Question: Imagine we have this data:
'''
dat <- structure(list(variable = c("a1", "a1", "a1", "a1", "a1", "a1",
"a2", "a2", "a2", "a2", "a2", "a2", "a3", "a3", "a3", "a3", "a3",
"a3", "a4", "a4", "a4", "a4", "a4", "a4"), value = c(9.17804065427195,
-0.477515191225569, 0.189943035684685, -6.06095979017212, -10.4173631972868,
-6.<PHONE>, -14.3820530117637, 13.9823789620469, 15.6437973890843,
0.754856919261315, -0.887052526388938, 7.4096244573169, 0.61043977214679,
28.4639357142541, 15.4511442682744, 15.8118136384483, 6.<PHONE>,
0.467862281678766, 482.791905769932, 493.606761379037, 491.254828253119,
504.323684433231, 499.323576709646, 492.625278087471)), .Names = c("variable",
"value"), row.names = c(NA, -24L), class = "data.frame")
'''
I want to make a plot 'value' vs 'value' for each 'variable', such that I have 6 panels in the following format, where the letters represent where axes would be and and a 'p' shows where a panel is present.
'''
a2 p
a3 p p
a4 p p p
a1 a2 a3
'''
I know i could plot each and arrange if data was long..., e.g.
'''
par(.....)
plot(a1 ~ a2, data=longdat)
plot(a1 ~ a3, data=longdat)
plot(a1 ~ a4, data=longdat)
......
'''
if this i all i can do parhaps there is a quick way?
Preferably I would like to know if there is a way to do this already, something like a a 'facet_wrap' or 'facet_grid' in 'ggplot2'
'Lattice' seems to have the sort of plots in shape I want (see below) but I can only see how to do this for <URL>. The histograms here are not required this is just an example..

lattice can do something like it but not what i want..
'''
xyplot(value~value|variable,
data = a,
scales=list(alternating=FALSE,relation="same"),
layout=c(2,2))
'''
With reordering data I could perahps make this work, but when you change 'relation' to '"free"' so you get different scales in the axis for each variable, it then breaks panels up into seprate panels.
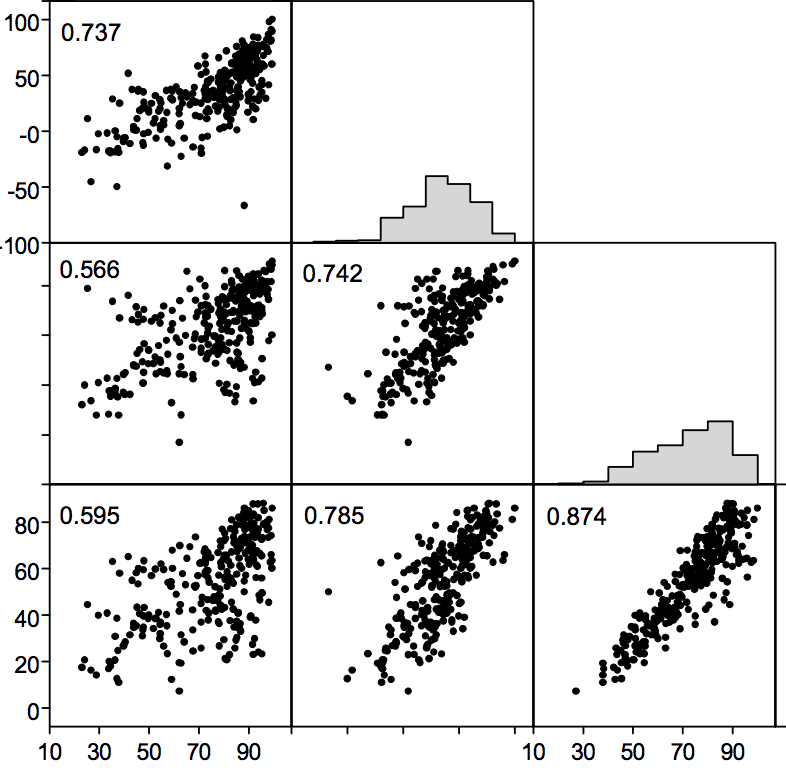
Answer: It is easier to use the 'ggpairs()' function from the 'GGally' package. Let 'ggpairs()' draw and position the scatterplots, then delete unwanted elements from the resultant plot. First, cast the data in its wide format.
'''
# Packages
library(GGally)
library(ggplot2)
library(tidyr)
# Data
dat <- structure(list(variable = c("a1", "a1", "a1", "a1", "a1", "a1",
"a2", "a2", "a2", "a2", "a2", "a2", "a3", "a3", "a3", "a3", "a3",
"a3", "a4", "a4", "a4", "a4", "a4", "a4"),
value = c(9.17804065427195,
-0.477515191225569, 0.189943035684685, -6.06095979017212, -10.4173631972868,
-6.<PHONE>, -14.3820530117637, 13.9823789620469, 15.6437973890843,
0.754856919261315, -0.887052526388938, 7.4096244573169, 0.61043977214679,
28.4639357142541, 15.4511442682744, 15.8118136384483, 6.<PHONE>,
0.467862281678766, 482.791905769932, 493.606761379037, 491.254828253119,
504.323684433231, 499.323576709646, 492.625278087471)), .Names = c("variable",
"value"), row.names = c(NA, -24L), class = "data.frame")
# Get the data in its wide format
dat$id <- sequence(rle(as.character(dat$variable))$lengths)
dat2 = spread(data = dat, key = variable, value = value)
# Base plot
gg = ggpairs(dat2,
columns = 2:5,
lower = list(continuous = "points"),
diag = list(continuous = "blankDiag"),
upper = list(continuous = "blank"))
'''
Using code from <URL> to trim off unwnated elements
'''
# Trim off the diagonal spaces
n <- gg$nrow
gg$nrow <- gg$ncol <- n-1
v <- 1:n^2
gg$plots <- gg$plots[v > n & v%%n != 0]
# Trim off the last x axis label
# and the first y axis label
gg$xAxisLabels <- gg$xAxisLabels[-n]
gg$yAxisLabels <- gg$yAxisLabels[-1]
# Draw the plot
gg = gg +
theme_bw() +
theme(panel.grid = element_blank())
gg
'''
##
The 'pairs()' function gets you close, but if you want just the six panels as shown in your layout matrix, then you might have to construct it by hand. You can construct the chart using 'grid', or 'ggplot' and 'gtable'. Here is a 'ggplot / gtable' version.
The script works with your 'dat' data file (i.e., the long form). It constructs a list of the six 'ggplot' scatterplots. The ggplots are converted to grobs, and the relevant axes are extracted - those that will become the left and bottom axes in the new chart. The gtable layout is constructed, and the scatterplot grobs (the plot panels only) are added to the layout. The layout is modified to take the axes, then the layout is modified again to take variable labels. Finally, there's a bit of tidying up.
'''
dat <- structure(list(variable = c("a1", "a1", "a1", "a1", "a1", "a1",
"a2", "a2", "a2", "a2", "a2", "a2", "a3", "a3", "a3", "a3", "a3",
"a3", "a4", "a4", "a4", "a4", "a4", "a4"),
value = c(9.17804065427195,
-0.477515191225569, 0.189943035684685, -6.06095979017212, -10.4173631972868,
-6.<PHONE>, -14.3820530117637, 13.9823789620469, 15.6437973890843,
0.754856919261315, -0.887052526388938, 7.4096244573169, 0.61043977214679,
28.4639357142541, 15.4511442682744, 15.8118136384483, 6.<PHONE>,
0.467862281678766, 482.791905769932, 493.606761379037, 491.254828253119,
504.323684433231, 499.323576709646, 492.625278087471)), .Names = c("variable",
"value"), row.names = c(NA, -24L), class = "data.frame")
# Load packages
library("ggplot2")
library("plyr")
library("gtable")
library(grid)
# Number of items and item labels
item = unique(dat$variable)
n = length(item)
## List of scatterplots
scatter <- list()
for (i in 1:(n-1)) {
for (j in (i+1):n) {
# Data frame
df.point <- na.omit(data.frame(cbind(x = dat[dat$variable == item[i], 2], y = dat[dat$variable == item[j], 2])))
# Plot
p <- ggplot(df.point, aes(x, y)) +
geom_point(size = 1) +
theme_bw() +
theme(panel.grid = element_blank(),
axis.text = element_text(size = 6))
name <- paste0("Item", i, j)
scatter[[name]] <- p
} }
# Convert ggplots to grobs
scatterGrob <- llply(scatter, ggplotGrob)
# Extract the axes as grobs
# x axis
xaxes = subset(scatterGrob, grepl(paste0("^Item.", n), names(scatterGrob)))
xaxes = llply(xaxes, gtable_filter, "axis-b")
# y axis
yaxes = subset(scatterGrob, grepl("^Item1.*", names(scatterGrob)))
yaxes = llply(yaxes, gtable_filter, "axis-l")
# Tick marks and tick mark labels are easier to position if they are separated.
labelsb = list(); ticksb = list(); labelsl = list(); ticksl = list()
for(i in 1:(n-1)) {
x = xaxes[[i]][[1]][[1]]$children[[2]]
labelsb[[i]] = x$grobs[[2]]
ticksb[[i]] = x$grobs[[1]]
y = yaxes[[i]][[1]][[1]]$children[[2]]
labelsl[[i]] = y$grobs[[1]]
ticksl[[i]] = y$grobs[[2]]
}
## Extract the plot panels
scatterGrob <- llply(scatterGrob, gtable_filter, "panel")
## Set up initial gtable layout
gt <- gtable(unit(rep(1, n-1), "null"), unit(rep(1, n-1), "null"))
# Add scatterplots in the lower half of the matrix
k <- 1
for (i in 1:(n-1)) {
for (j in i:(n-1)) {
gt <- gtable_add_grob(gt, scatterGrob[[k]], t=j, l=i)
k <- k+1
} }
# Add rows and columns for axes
gt <- gtable_add_cols(gt, unit(0.25, "lines"), 0)
gt <- gtable_add_cols(gt, unit(1, "lines"), 0)
gt <- gtable_add_rows(gt, unit(0.25, "lines"), 2*(n-1))
gt <- gtable_add_rows(gt, unit(0.5, "lines"), 2*(n-1))
for (i in 1:(n-1)) {
gt <- gtable_add_grob(gt, ticksb[[i]], t=(n-1)+1, l=i+2)
gt <- gtable_add_grob(gt, labelsb[[i]], t=(n-1)+2, l=i+2)
gt <- gtable_add_grob(gt, ticksl[[i]], t=i, l=2)
gt <- gtable_add_grob(gt, labelsl[[i]], t=i, l=1)
}
# Add rows and columns for variable names
gt <- gtable_add_cols(gt, unit(1, "lines"), 0)
gt <- gtable_add_rows(gt, unit(1, "lines"), n+1)
for(i in 1:(n-1)) gt <- gtable_add_grob(gt,
textGrob(item[i], gp = gpar(fontsize = 8)), t=n+2, l=i+3)
for(i in 2:n) gt <- gtable_add_grob(gt,
textGrob(item[i], rot = 90, gp = gpar(fontsize = 8)), t=i-1, l=1)
# Add small gaps between the panels
for(i in (n-1):2) {
gt <- gtable_add_cols(gt, unit(0.4, "lines"), i+2)
gt <- gtable_add_rows(gt, unit(0.4, "lines"), i-1)
}
# Add margins to the whole plot
for(i in c(2*(n-1)+2, 0)) {
gt <- gtable_add_cols(gt, unit(.75, "lines"), i)
gt <- gtable_add_rows(gt, unit(.75, "lines"), i)
}
# Turn clipping off
gt$layout$clip = "off"
# Draw it
grid.newpage()
grid.draw(gt)
'''